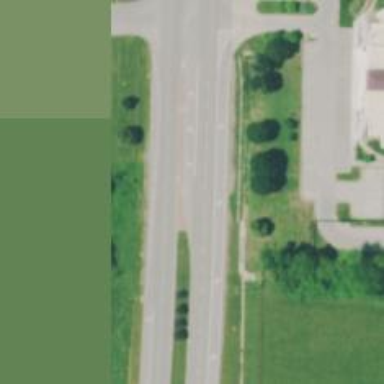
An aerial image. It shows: Asphalt road classified as trunk highway.